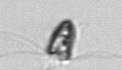
Label: Pyramimonas_morphotype1